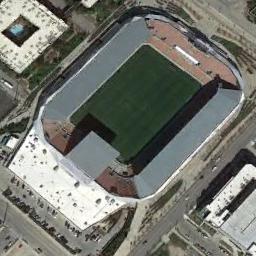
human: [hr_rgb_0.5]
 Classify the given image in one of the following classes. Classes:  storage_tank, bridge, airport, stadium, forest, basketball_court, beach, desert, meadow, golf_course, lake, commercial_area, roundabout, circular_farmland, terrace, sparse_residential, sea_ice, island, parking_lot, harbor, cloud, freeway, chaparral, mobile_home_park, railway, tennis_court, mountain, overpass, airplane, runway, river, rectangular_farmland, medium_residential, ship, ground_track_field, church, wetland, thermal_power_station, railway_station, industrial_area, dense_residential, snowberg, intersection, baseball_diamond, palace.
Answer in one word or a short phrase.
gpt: stadium